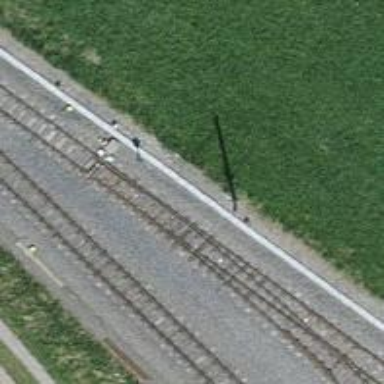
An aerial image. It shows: Railway switch.